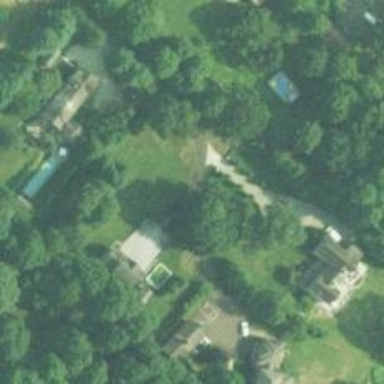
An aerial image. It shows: Residential driveway.